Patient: sex M, age 57
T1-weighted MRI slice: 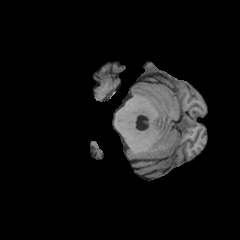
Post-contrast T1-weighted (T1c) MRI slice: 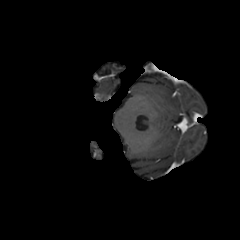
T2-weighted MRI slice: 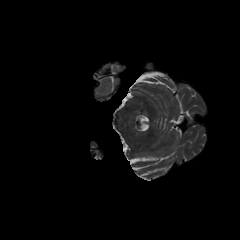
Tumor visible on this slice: no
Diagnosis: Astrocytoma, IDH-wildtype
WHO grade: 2